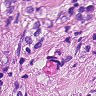
Metastatic tissue present: yes